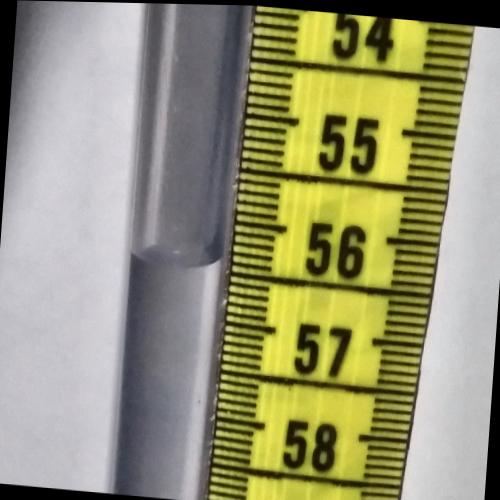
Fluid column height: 56.4 cm